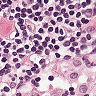
Metastatic tissue present: no